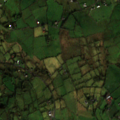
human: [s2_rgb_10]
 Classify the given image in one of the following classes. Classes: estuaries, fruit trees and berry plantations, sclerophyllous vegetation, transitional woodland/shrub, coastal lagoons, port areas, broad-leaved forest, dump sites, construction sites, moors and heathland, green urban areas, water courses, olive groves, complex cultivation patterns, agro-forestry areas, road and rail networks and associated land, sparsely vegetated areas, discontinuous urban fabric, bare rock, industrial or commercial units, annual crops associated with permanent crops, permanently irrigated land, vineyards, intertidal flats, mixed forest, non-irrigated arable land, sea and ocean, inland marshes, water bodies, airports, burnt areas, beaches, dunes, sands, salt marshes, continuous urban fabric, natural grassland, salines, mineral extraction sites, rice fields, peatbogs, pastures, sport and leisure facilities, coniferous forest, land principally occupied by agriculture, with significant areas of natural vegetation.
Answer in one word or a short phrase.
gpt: pastures, land principally occupied by agriculture, with significant areas of natural vegetation